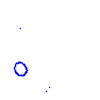
Particle: proton